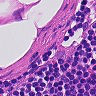
Metastatic tissue present: no